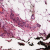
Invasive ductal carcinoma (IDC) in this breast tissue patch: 0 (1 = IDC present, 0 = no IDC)